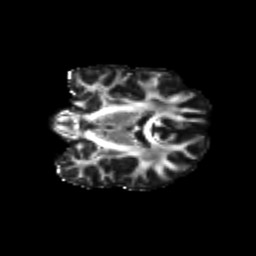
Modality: FA
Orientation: coronal
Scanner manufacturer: siemens
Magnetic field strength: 3 T
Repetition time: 9.2 s
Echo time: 0.084 s